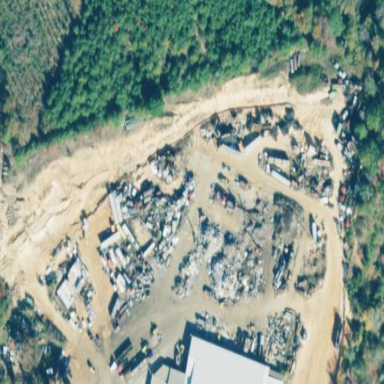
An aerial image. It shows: Industrial area designated as scrap yard.